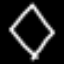
Label: diamond